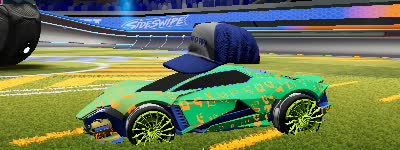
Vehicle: werewolf